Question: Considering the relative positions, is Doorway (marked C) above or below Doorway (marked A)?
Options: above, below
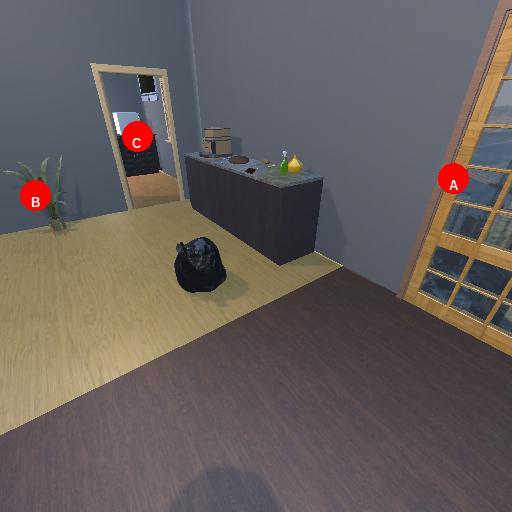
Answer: above